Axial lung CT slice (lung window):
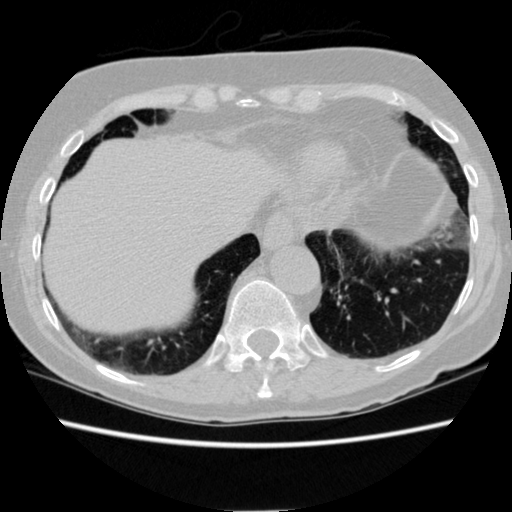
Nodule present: no